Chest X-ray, AP view. Patient: 50 years old, sex F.
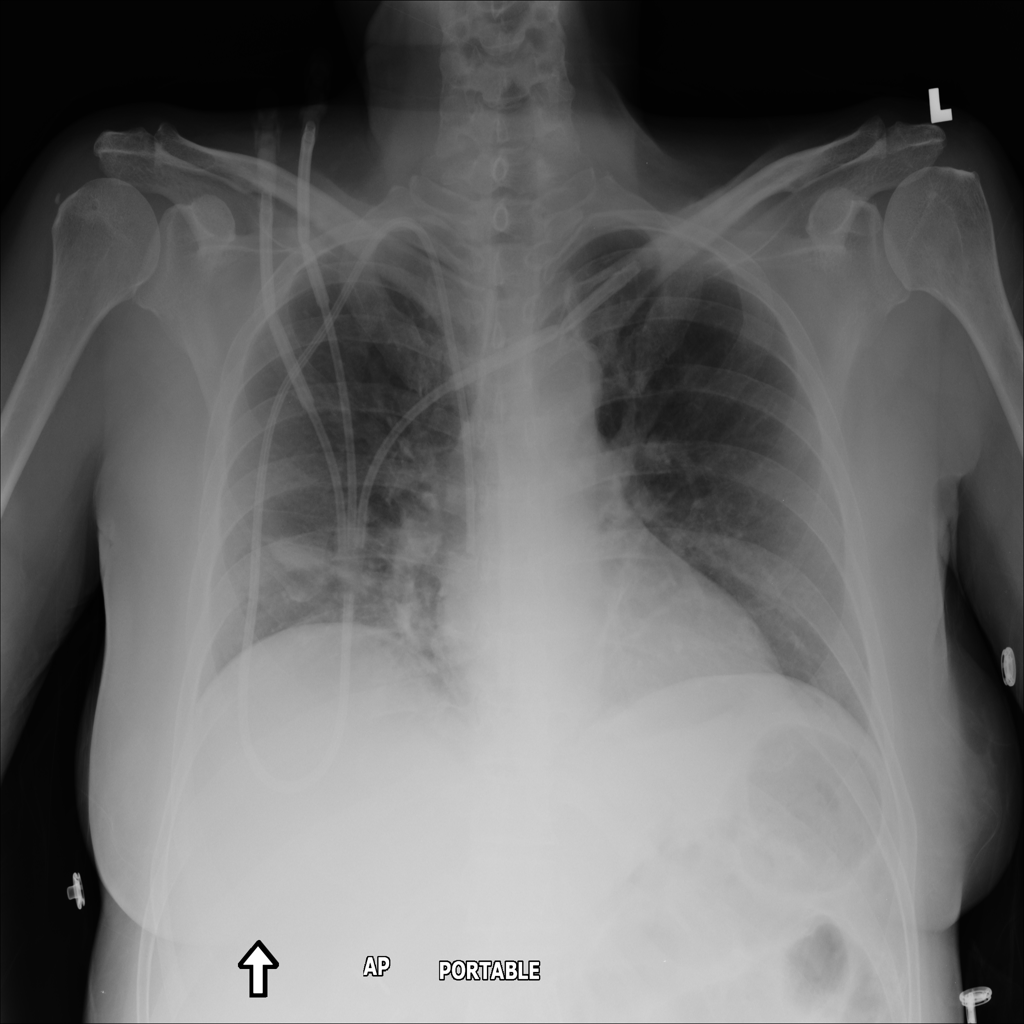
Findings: Atelectasis, Consolidation, Infiltration